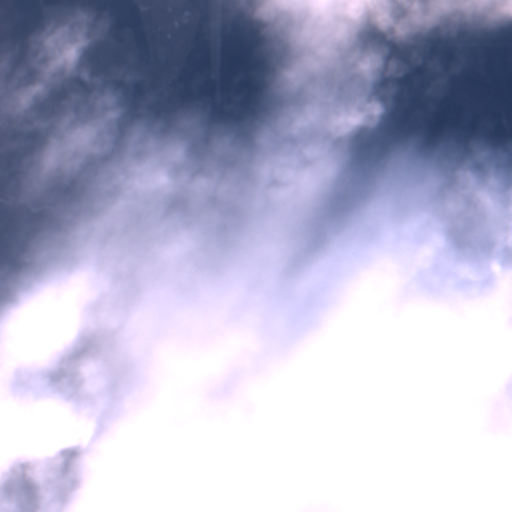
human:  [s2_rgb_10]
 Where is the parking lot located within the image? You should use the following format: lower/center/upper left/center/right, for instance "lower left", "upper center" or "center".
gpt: The parking lot is located in the center left of the image.
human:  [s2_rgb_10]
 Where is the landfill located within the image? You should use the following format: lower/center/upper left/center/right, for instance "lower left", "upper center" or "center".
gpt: There is no landfill in the image.